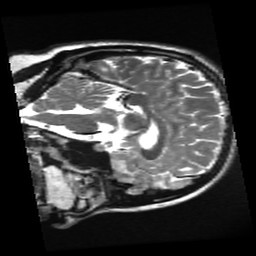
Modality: T2w
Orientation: sagittal
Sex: female
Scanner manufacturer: ge
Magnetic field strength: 3 T
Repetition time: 5 s
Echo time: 0.1017 s